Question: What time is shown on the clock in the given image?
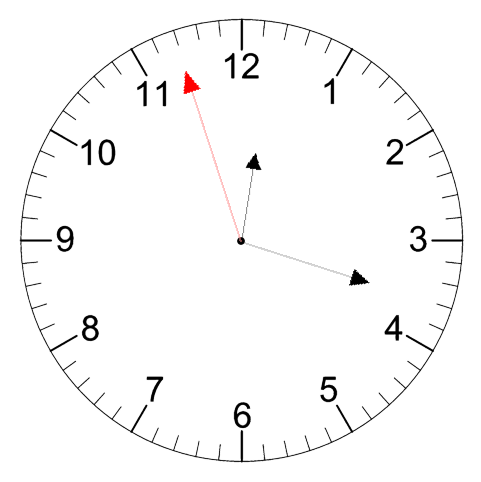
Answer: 12:17:57